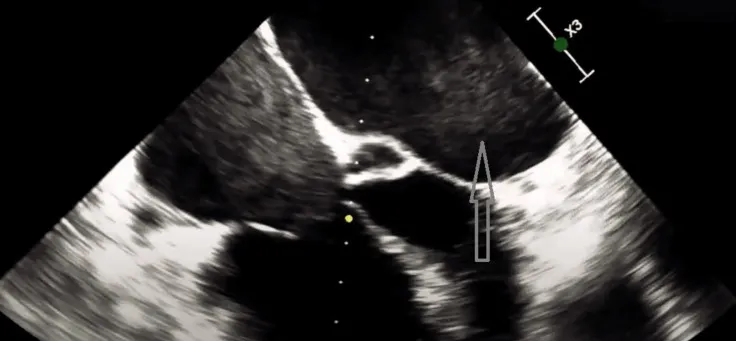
Transthoracic echocardiography. Gray arrow showing dense spontaneous echocardiographic contrast in the left atrium.
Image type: radiology (ultrasound)